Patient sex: M
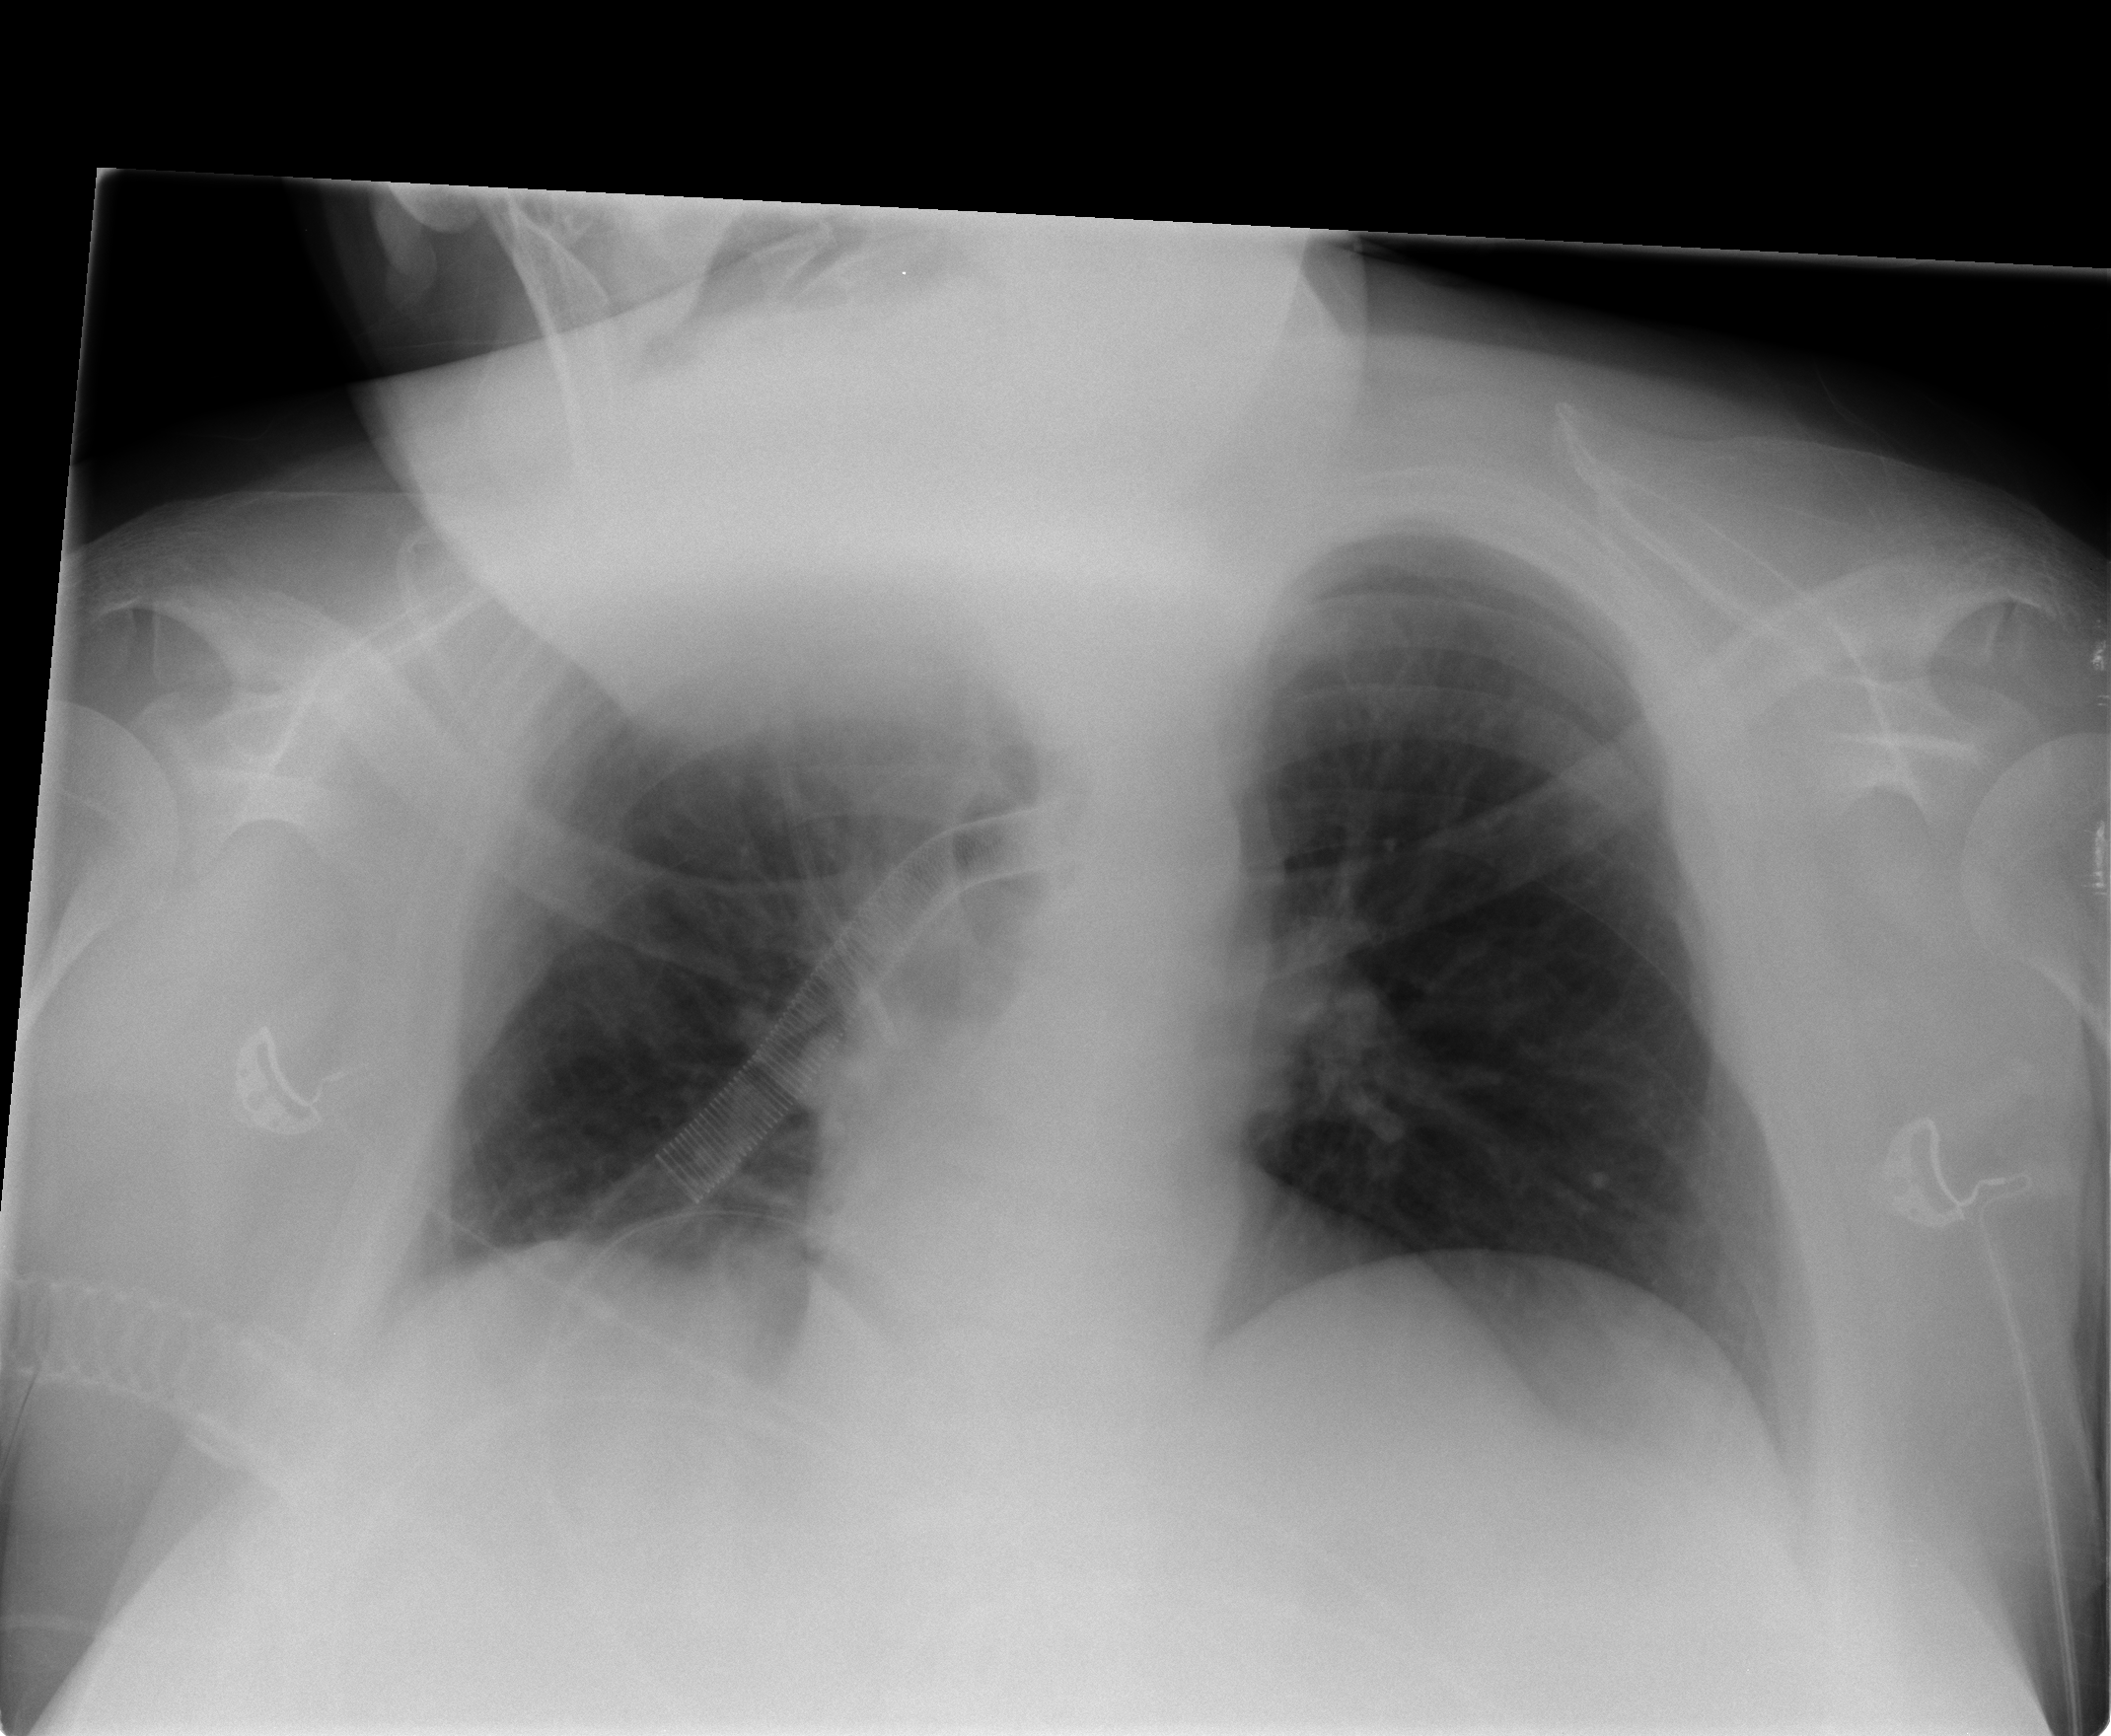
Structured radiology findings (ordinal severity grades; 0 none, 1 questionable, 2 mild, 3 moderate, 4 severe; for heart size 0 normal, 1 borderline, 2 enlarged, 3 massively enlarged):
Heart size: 0
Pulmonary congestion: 0
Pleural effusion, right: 0
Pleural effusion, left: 0
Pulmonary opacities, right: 1
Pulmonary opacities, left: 0
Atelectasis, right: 2
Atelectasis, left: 0